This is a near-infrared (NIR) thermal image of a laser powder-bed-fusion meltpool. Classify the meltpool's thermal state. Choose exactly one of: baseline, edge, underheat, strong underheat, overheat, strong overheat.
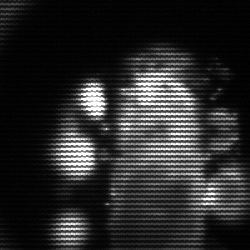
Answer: strong underheat